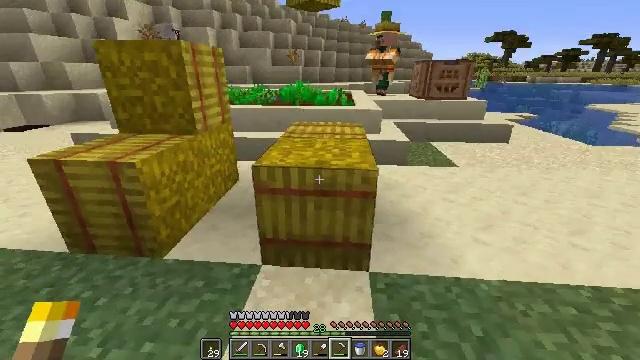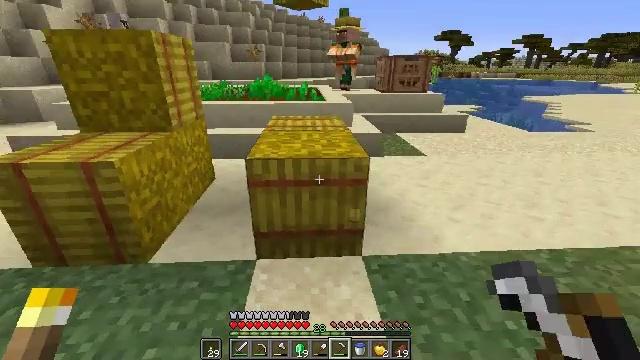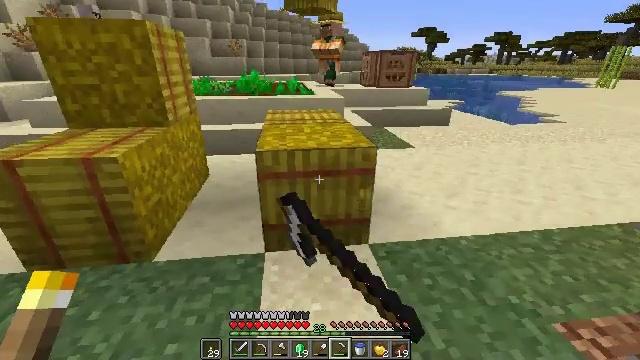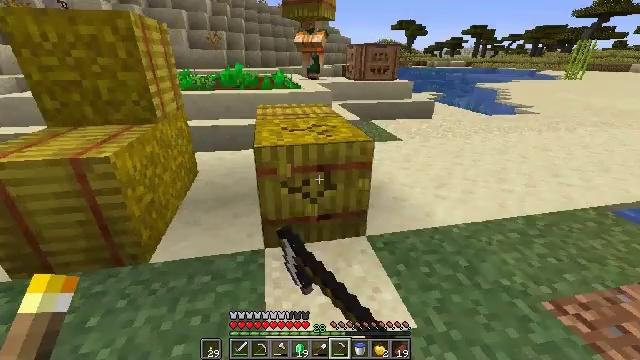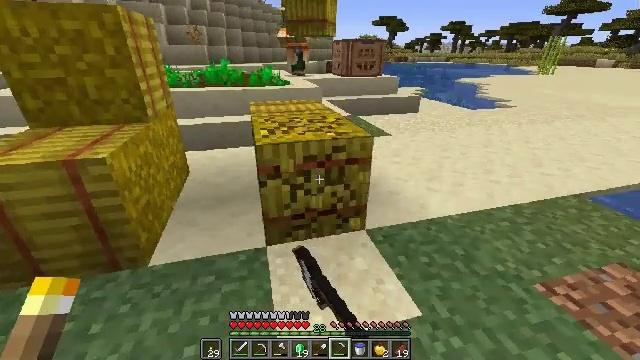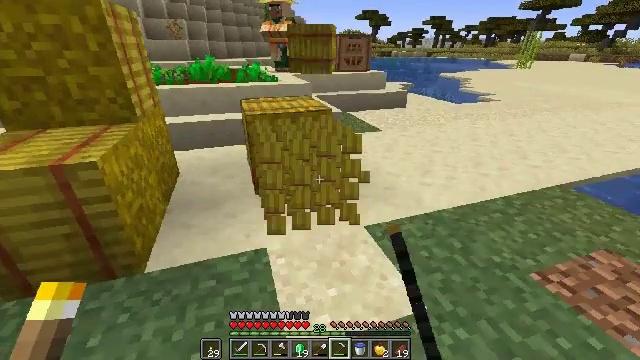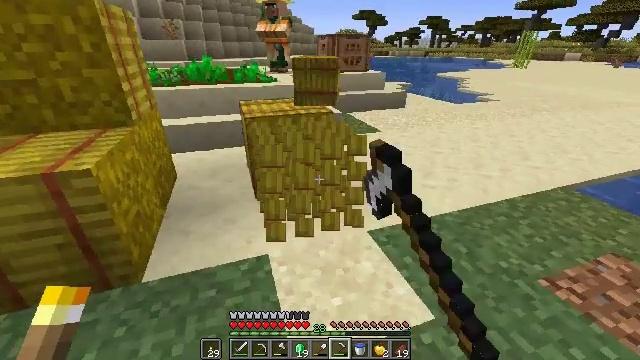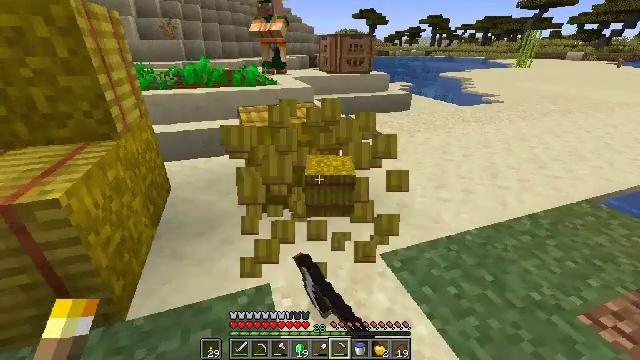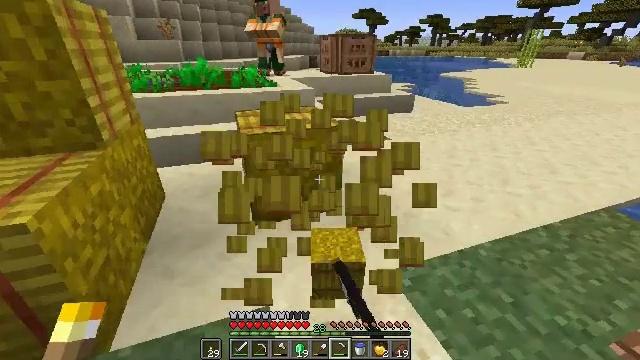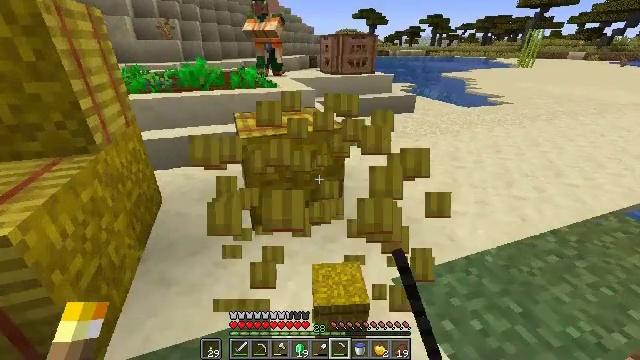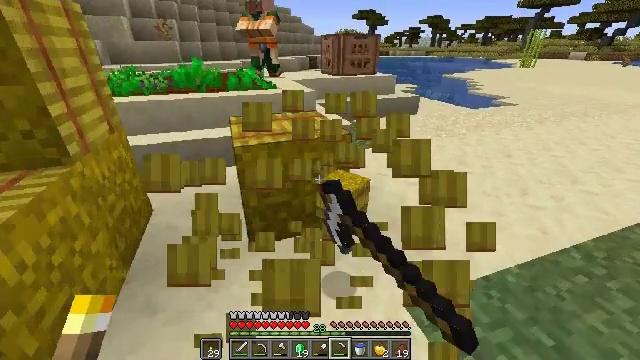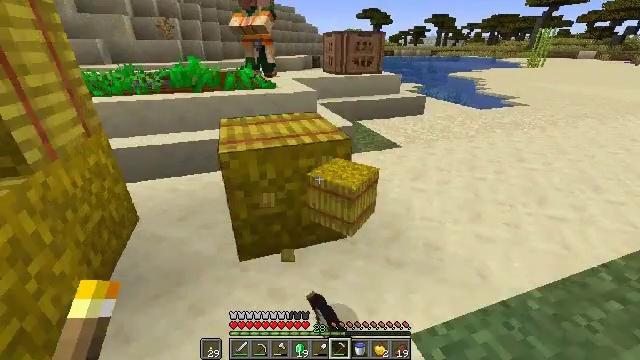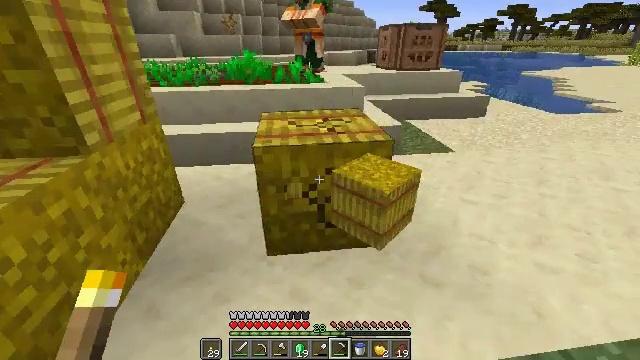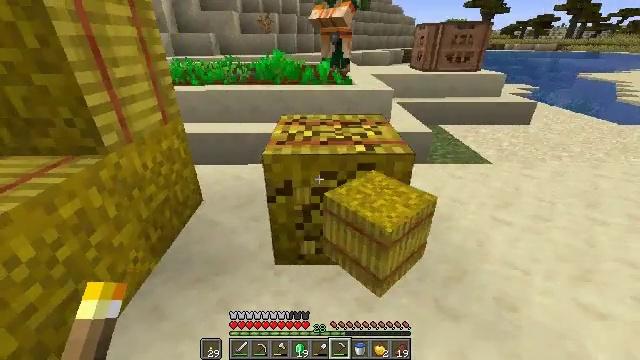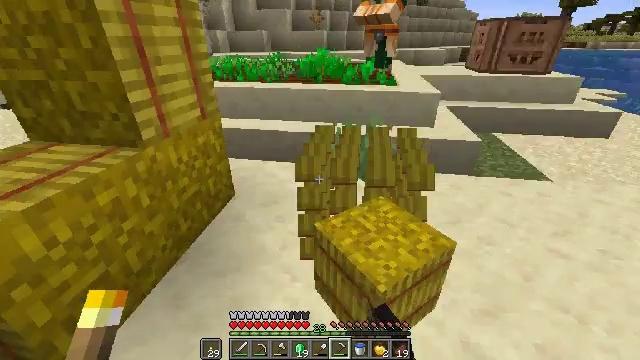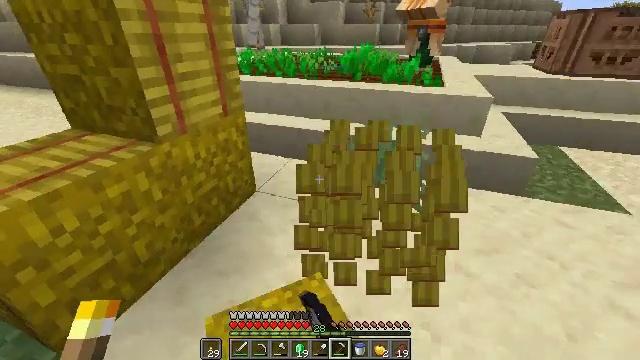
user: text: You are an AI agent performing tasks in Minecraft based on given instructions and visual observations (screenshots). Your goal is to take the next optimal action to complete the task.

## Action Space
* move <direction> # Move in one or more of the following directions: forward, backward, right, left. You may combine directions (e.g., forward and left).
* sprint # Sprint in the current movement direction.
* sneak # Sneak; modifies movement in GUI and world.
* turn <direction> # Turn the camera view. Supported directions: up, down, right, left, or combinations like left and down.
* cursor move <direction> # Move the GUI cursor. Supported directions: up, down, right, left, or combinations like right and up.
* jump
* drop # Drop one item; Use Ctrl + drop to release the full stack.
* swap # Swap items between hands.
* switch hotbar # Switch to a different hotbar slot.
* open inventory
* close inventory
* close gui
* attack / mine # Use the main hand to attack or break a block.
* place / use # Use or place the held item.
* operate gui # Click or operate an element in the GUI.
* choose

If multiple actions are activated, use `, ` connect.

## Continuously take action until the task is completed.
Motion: motion action
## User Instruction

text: Attack the hay block to get hay.
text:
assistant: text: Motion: move left, turn right, attack / mine
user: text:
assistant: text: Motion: move left, turn right, attack / mine
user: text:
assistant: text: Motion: move left, turn right and down, attack / mine
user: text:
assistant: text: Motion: turn right, attack / mine
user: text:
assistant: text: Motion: move forward, turn right, attack / mine
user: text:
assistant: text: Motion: move forward, attack / mine
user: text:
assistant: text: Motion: move forward, attack / mine
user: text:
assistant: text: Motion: move forward, attack / mine
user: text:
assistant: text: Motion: move forward, attack / mine
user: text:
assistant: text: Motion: move forward, attack / mine
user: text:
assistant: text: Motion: move forward and move right, attack / mine
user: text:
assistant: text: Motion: move forward and move right, turn left, attack / mine
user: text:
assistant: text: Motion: move forward and move right, turn left, attack / mine
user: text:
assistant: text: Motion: move forward and move right, turn left, attack / mine
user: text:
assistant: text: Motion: move forward and move right, turn left and down, attack / mine
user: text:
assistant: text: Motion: move forward and move right, turn left, attack / mine
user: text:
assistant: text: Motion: move forward and move right, turn left, attack / mine
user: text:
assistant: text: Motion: move forward and move right, turn left, attack / mine
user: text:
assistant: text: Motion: move forward and move right, turn left and up, attack / mine
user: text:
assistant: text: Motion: move forward and move right, turn left and up, attack / mine
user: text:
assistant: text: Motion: attack / mine
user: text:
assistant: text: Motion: attack / mine
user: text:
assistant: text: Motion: attack / mine
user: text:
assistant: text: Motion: attack / mine
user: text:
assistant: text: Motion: attack / mine
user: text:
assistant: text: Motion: attack / mine
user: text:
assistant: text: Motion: attack / mine
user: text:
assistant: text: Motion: turn right, attack / mine
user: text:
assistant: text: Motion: turn right and down, attack / mine
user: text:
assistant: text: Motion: turn right, attack / mine